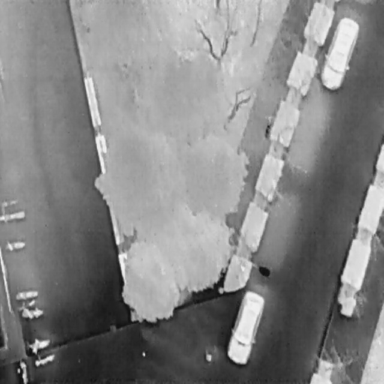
There are 11 objects shown in the infrared image, including eight Bicycles, a Person, and two Cars.